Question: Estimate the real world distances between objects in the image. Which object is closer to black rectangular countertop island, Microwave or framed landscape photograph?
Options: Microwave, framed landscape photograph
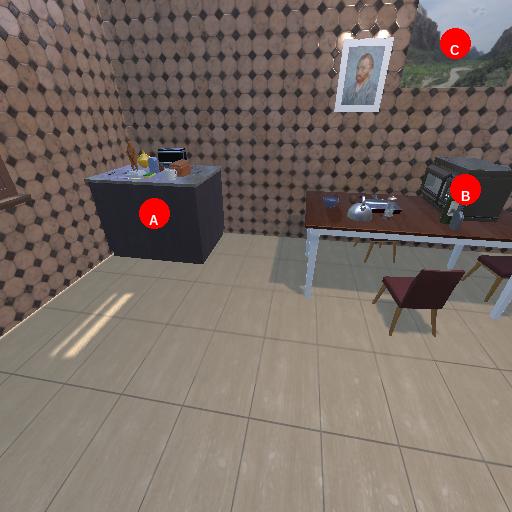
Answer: Microwave